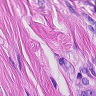
Metastatic tissue present: yes